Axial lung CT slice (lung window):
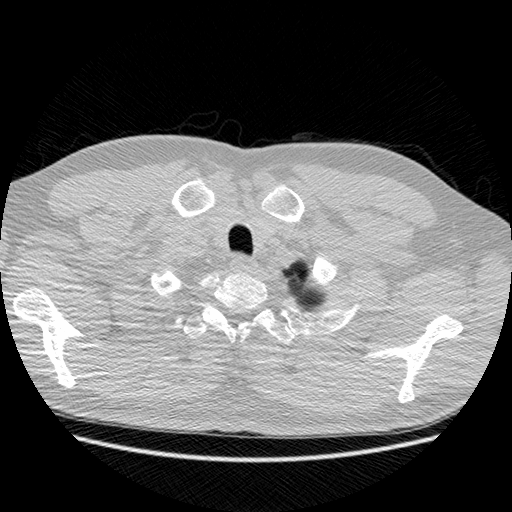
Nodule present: no